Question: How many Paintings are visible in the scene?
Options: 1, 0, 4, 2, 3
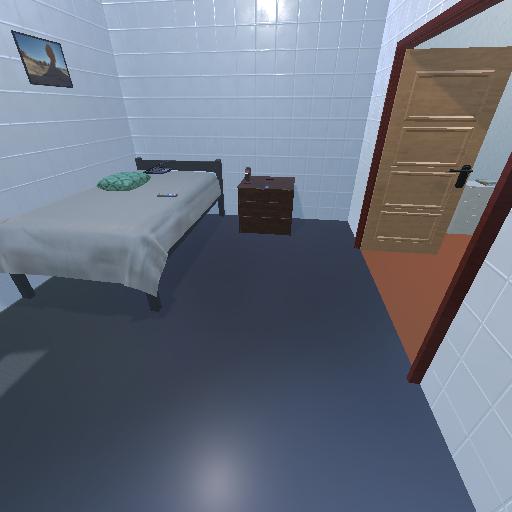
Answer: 1